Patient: sex M, age 37
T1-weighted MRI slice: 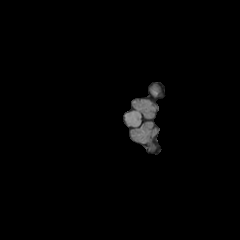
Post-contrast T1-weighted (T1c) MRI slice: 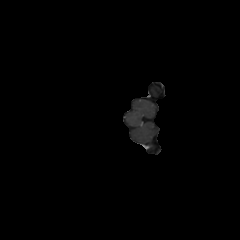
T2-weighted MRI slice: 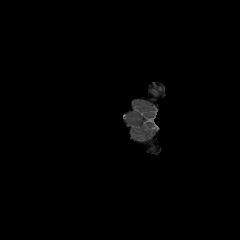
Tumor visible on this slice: no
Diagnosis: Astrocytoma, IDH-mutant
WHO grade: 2